【题型】解答题　【知识点】立体几何　【难度】medium
如图所示，设有底面半径为3的圆锥. 已知圆锥的侧面积为$15\pi$，$D$为$PA$中点，$\angle AOC = \dfrac{\pi}{3}$.

(1)求圆锥的体积；
(2)求异面直线 $CD$ 与 $AB$ 所成角.
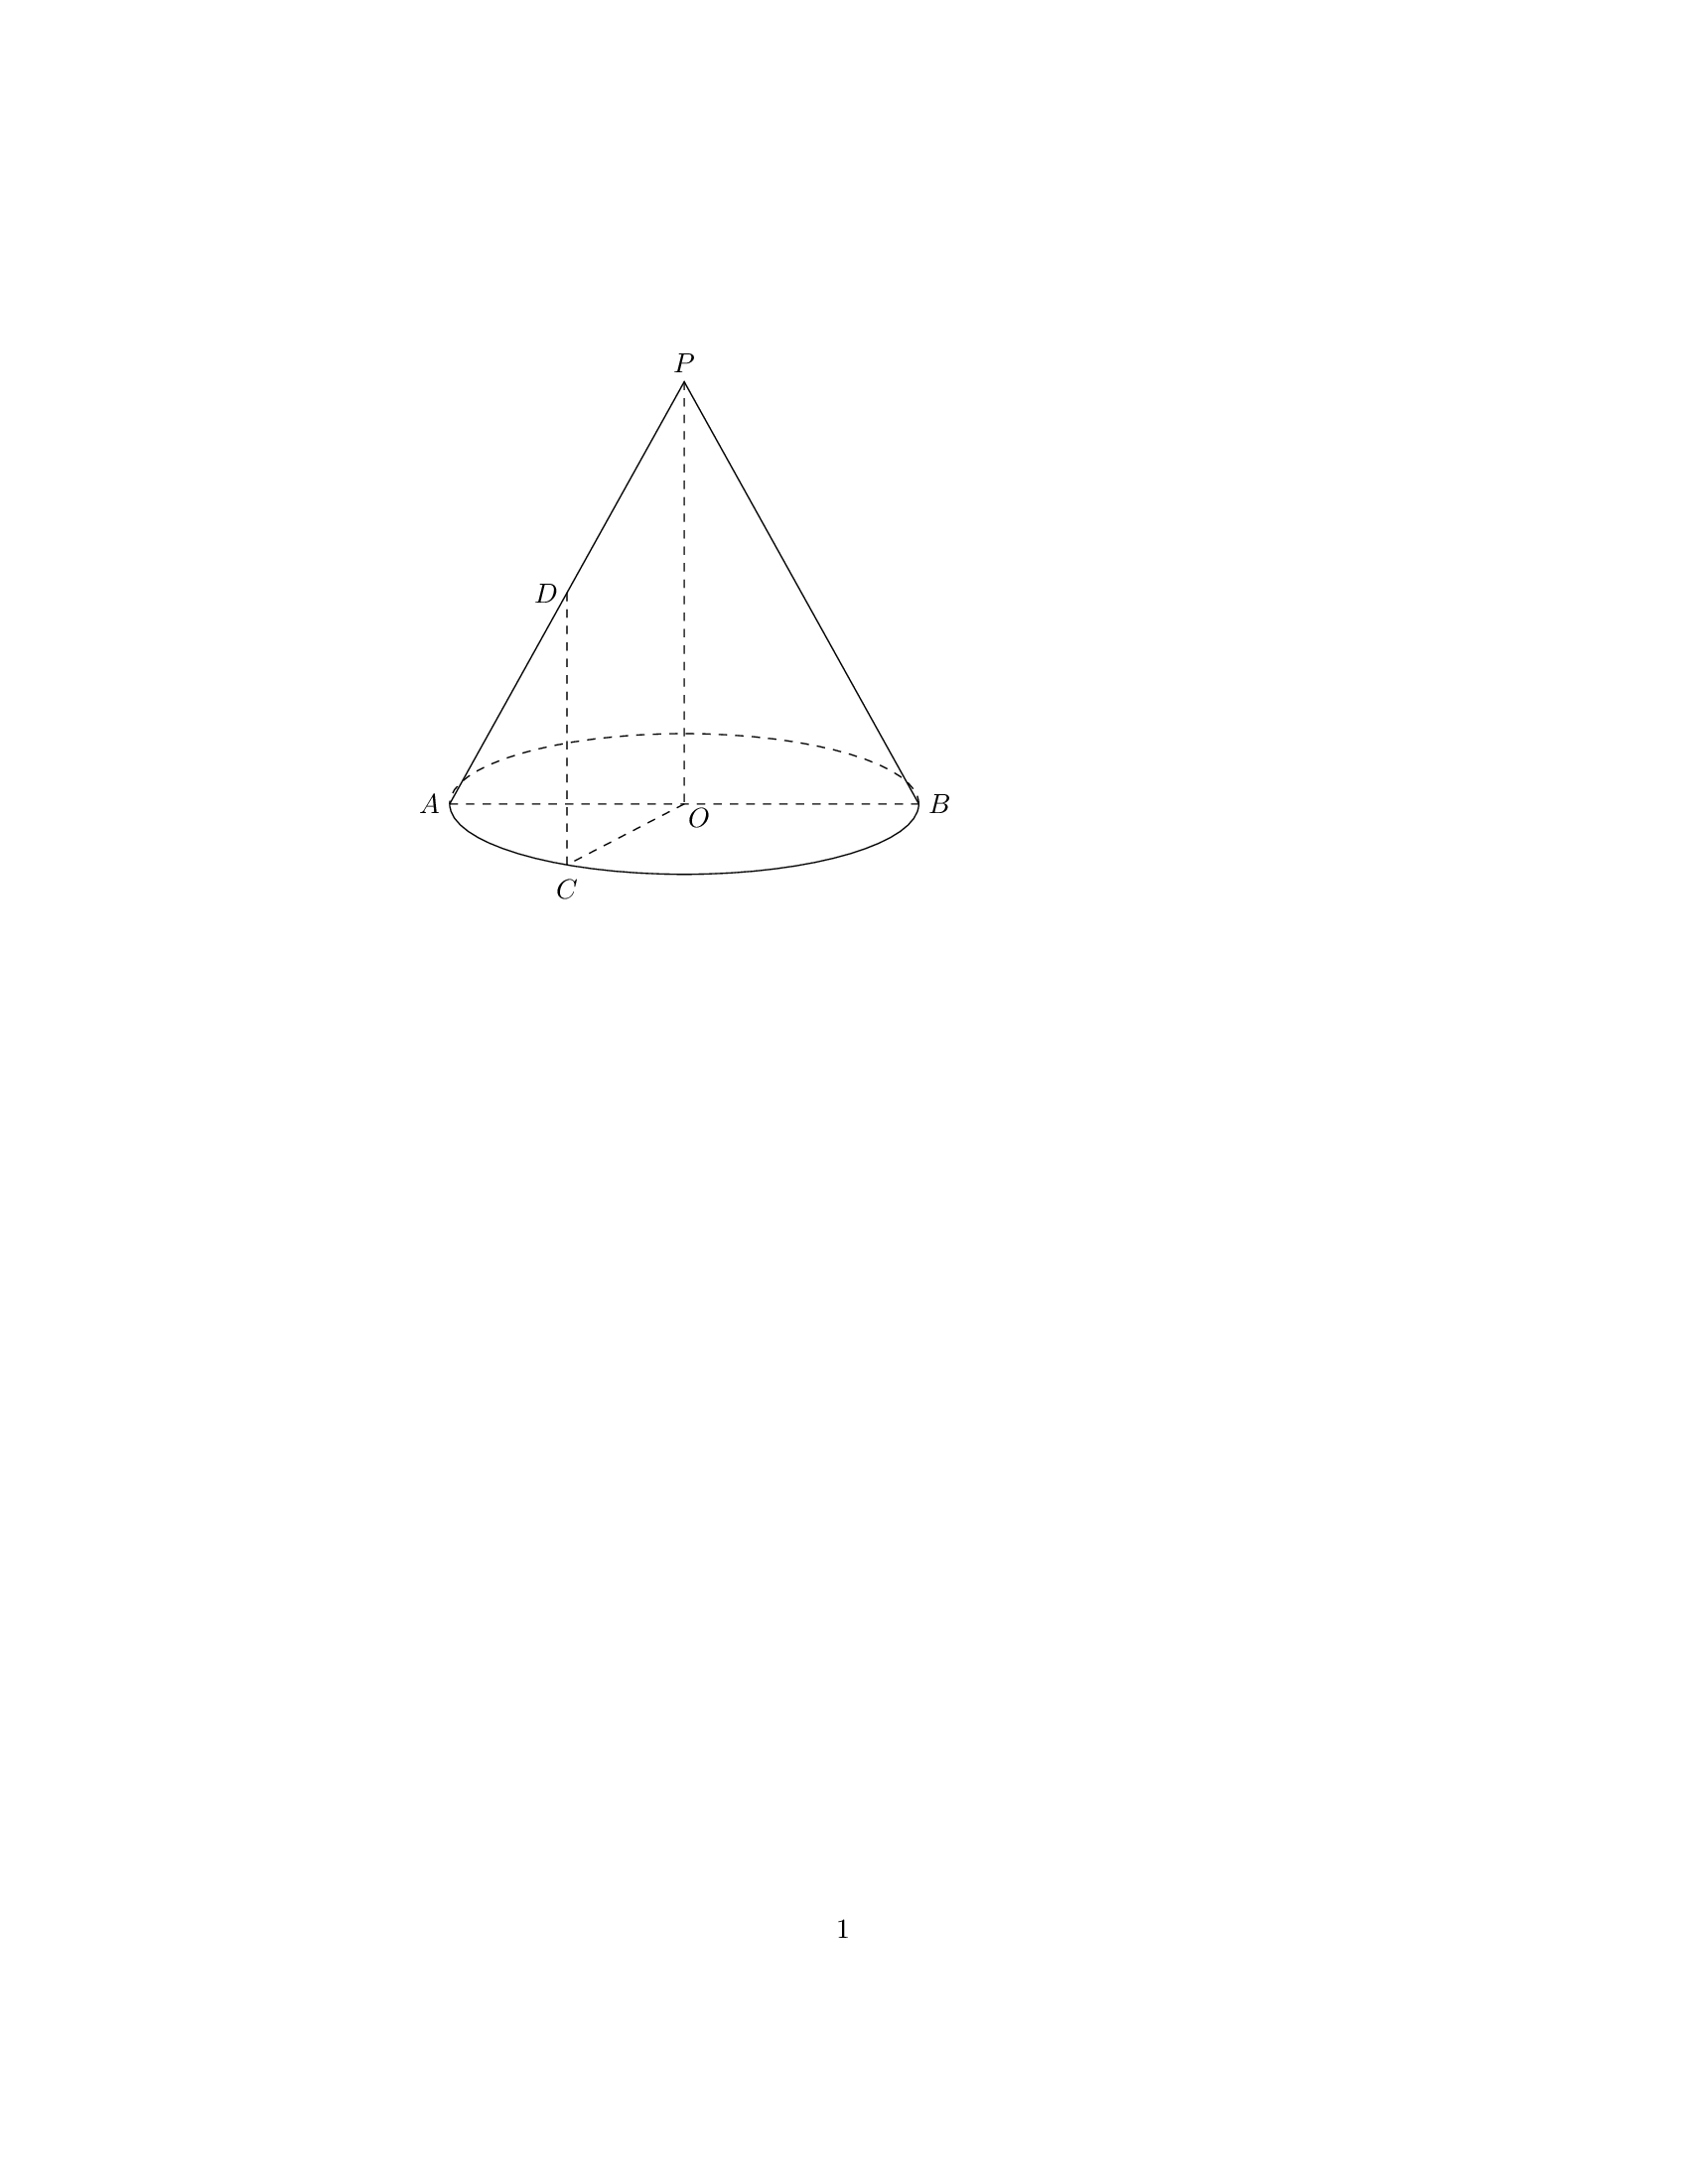
【解答】
【答案】(1)$12\pi$

(2)$\dfrac{\pi}{2}$

【知识点】圆锥表面积的有关计算、锥体体积的有关计算、求异面直线所成的角、异面直线夹角的向量求法

【分析】（1）由圆锥侧面积公式可求得母线长，进而得到圆锥的高，利用圆锥体积公式可求得结果；

（2）解法一：取$OA$边上中点$E$，由线面垂直的判定可证得 $AB \perp$ 平面 $CDE$，由线面垂直性质得 $AB \perp CD$，

由此可得结果；

解法二：取圆弧 $AB$ 中点 $E$，连结 $OE$，以 $O$ 为坐标原点可建立空间直角坐标系，由向量运算可得 $\vec{AB} \cdot \vec{CD} = 0$，

知 $AB \perp CD$，由此可得结果.

【详解】（1）设圆锥母线长为 $l$，

$\because S_{侧} = \pi rl = 3\pi l = 15\pi$ ，$\therefore l = 5$ ，即 $PA = PB = 5$ ，

$\therefore$ 圆锥的高 $h = OP = \sqrt{PA^2 - OA^2} = 4$ ，

$\therefore V = \dfrac{1}{3} \cdot S_{底} \cdot h = \dfrac{1}{3} \pi \cdot OA^2 \cdot OP = \dfrac{1}{3} \pi \times 9 \times 4 = 12\pi$ .

（2）解法一：取 $OA$ 边上中点 $E$，连结 $DE$，$CE$，$AC$，

$\because DE$ 是 $\triangle AOP$ 的中位线，$\therefore DE // OP$ ；

$\because OP \perp$ 底面，$\therefore DE \perp$ 底面，$\therefore DE \perp AB$ ；

$\because CA = CO$，$E$ 为 $OA$ 中点，$\therefore CE \perp OA$ ，即 $AB \perp CE$ ；

$\because CE \cap DE = E$，$CE, DE \subset$ 平面 $CDE$ ，$\therefore AB \perp$ 平面 $CDE$ ，

又 $CD \subset$ 平面 $CDE$ ，$\therefore AB \perp CD$，即异面直线 $AB$ 与 $CD$ 所成角为 $\dfrac{\pi}{2}$.

解法二：取圆弧 $AB$ 中点 $E$，连结 $OE$，则 $OE \perp AB$ ；

以 $O$ 为坐标原点，$\vec{OE}, \vec{OB}, \vec{OP}$ 的正方向为 $x, y, z$ 轴，可建立如图所示空间直角坐标系，

则 $A(0, -3, 0)$，$B(0, 3, 0)$，$C\left( \dfrac{3\sqrt{3}}{2}, -\dfrac{3}{2}, 0 \right)$，$D\left( 0, -\dfrac{3}{2}, 2 \right)$，

$\therefore \vec{AB} = (0, 6, 0)$，$\vec{CD} = \left( -\dfrac{3\sqrt{3}}{2}, 0, 2 \right)$，

$\therefore \vec{AB} \cdot \vec{CD} = 0$，即 $AB \perp CD$，$\therefore$ 异面直线 $AB$ 与 $CD$ 所成角为 $\dfrac{\pi}{2}$.
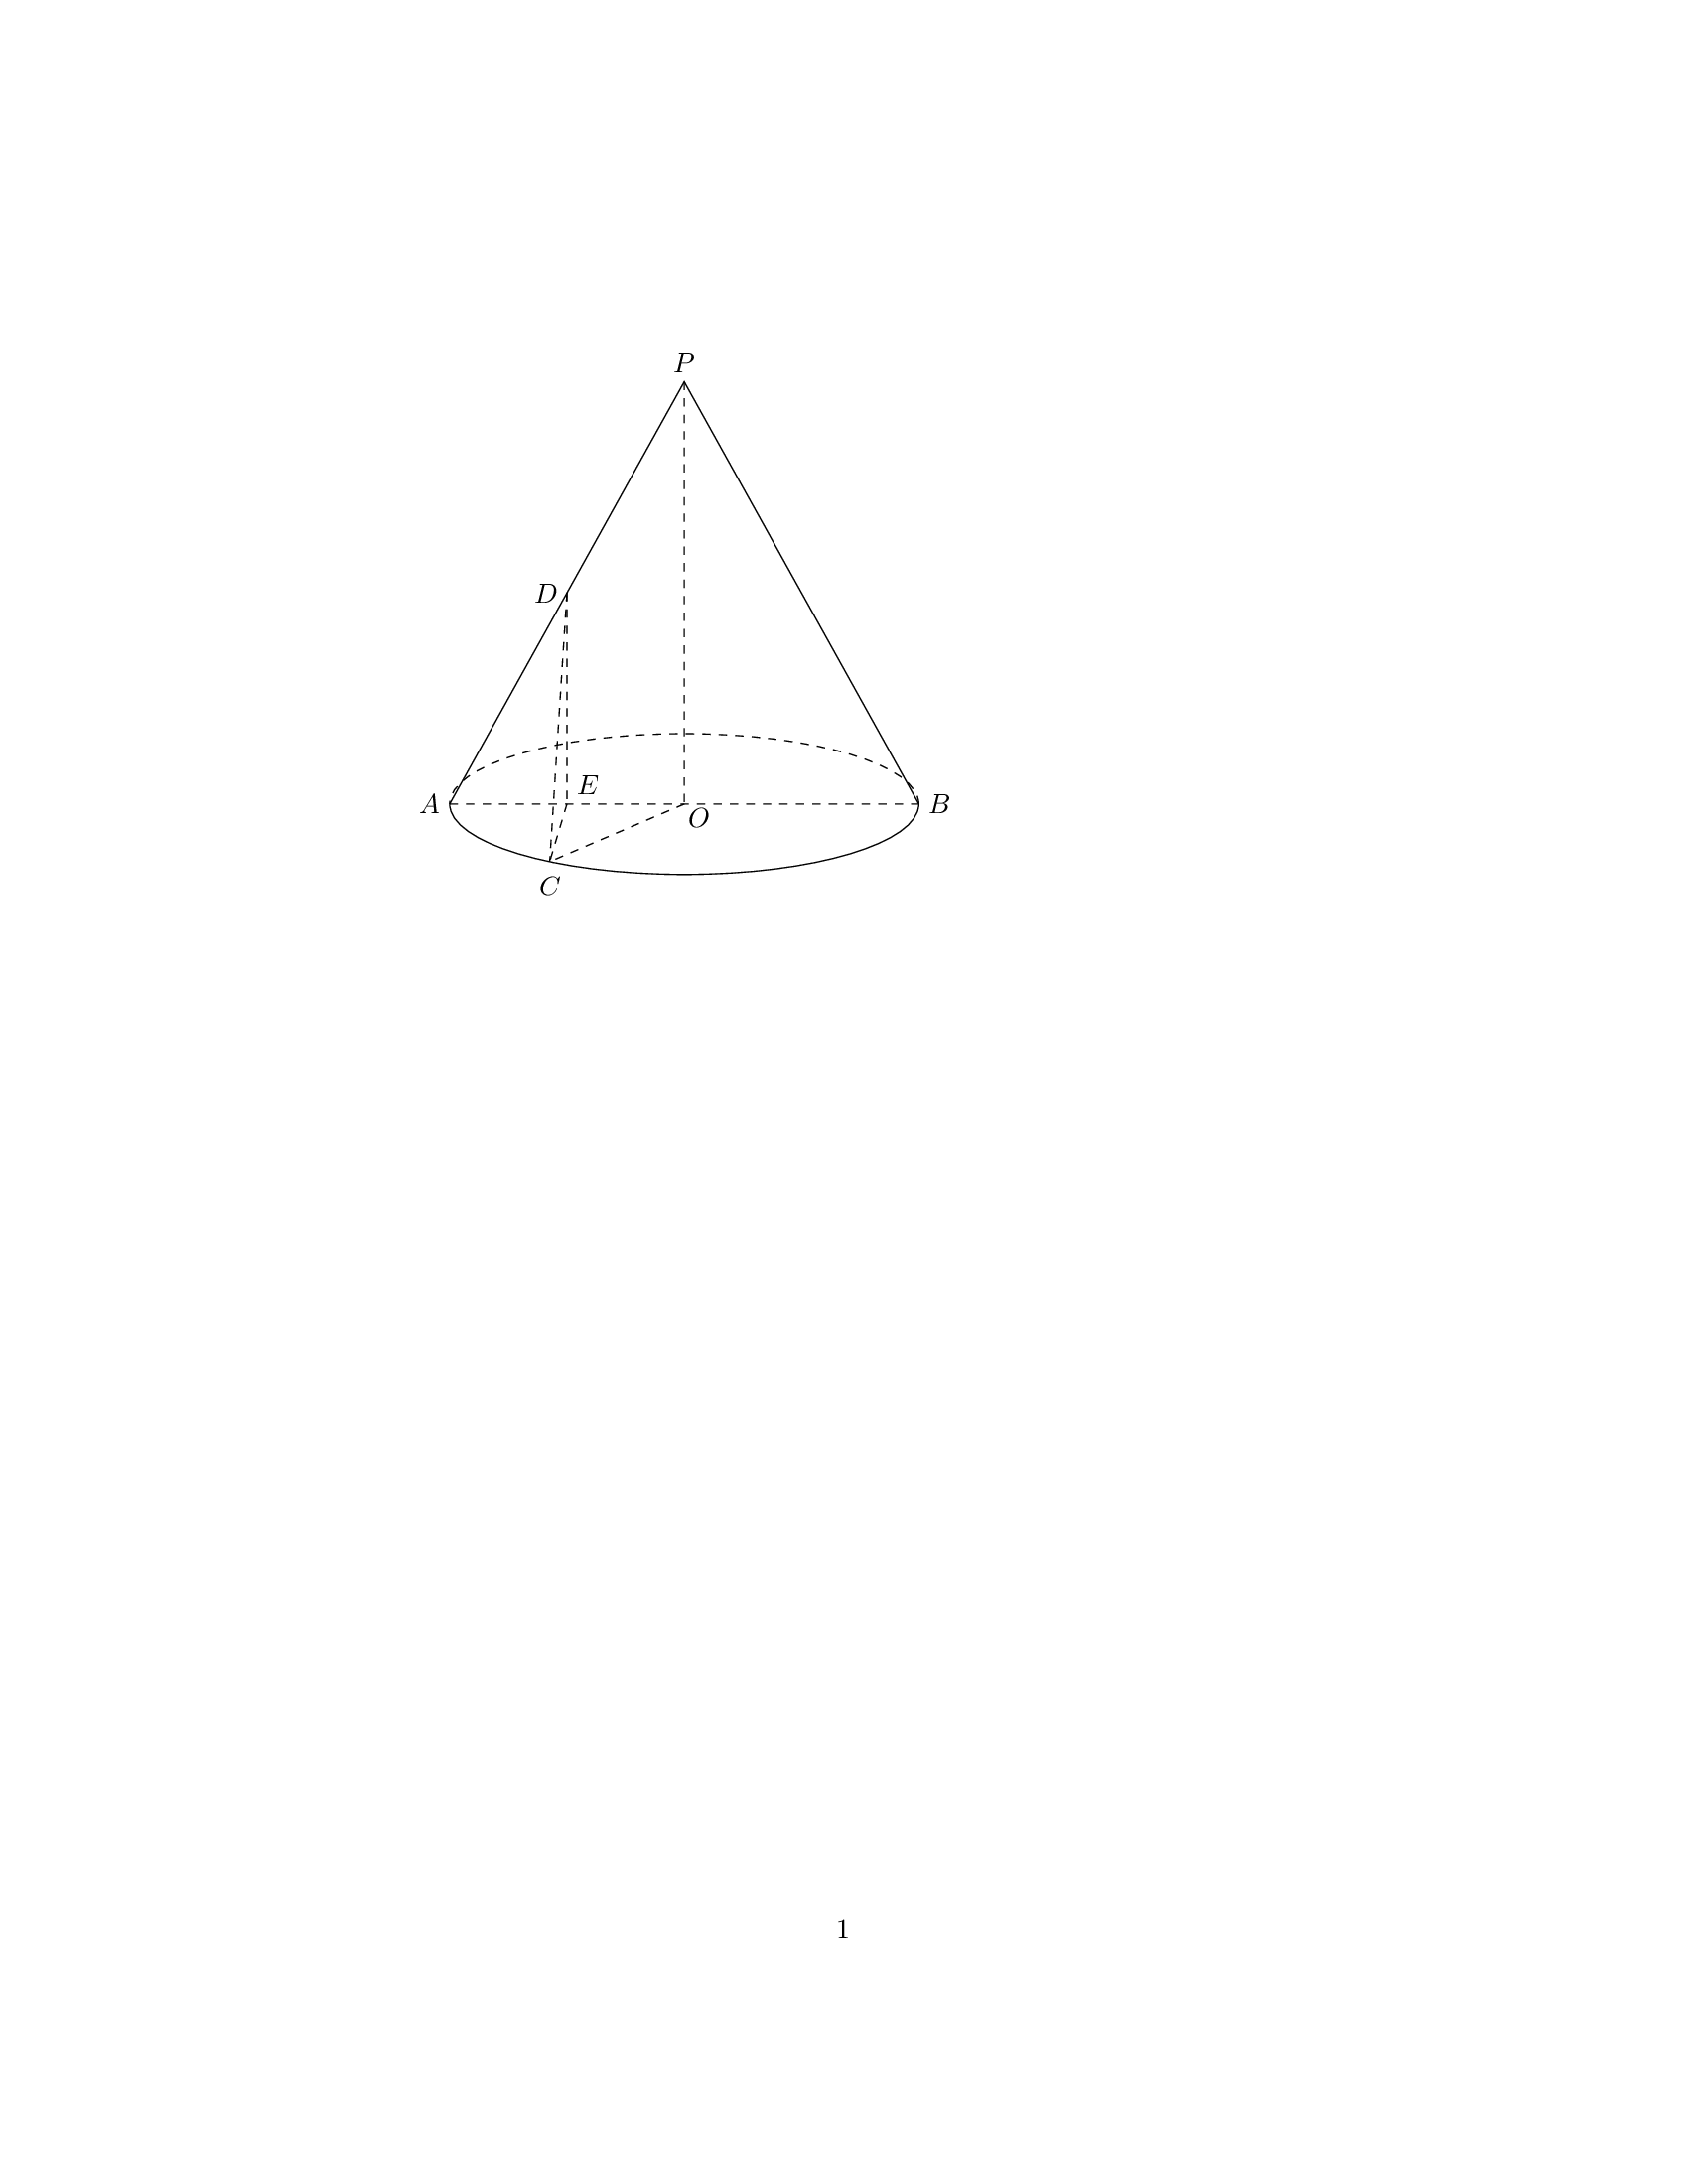